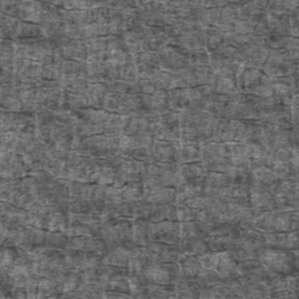
Label: frost